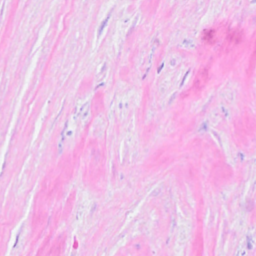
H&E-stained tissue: Breast